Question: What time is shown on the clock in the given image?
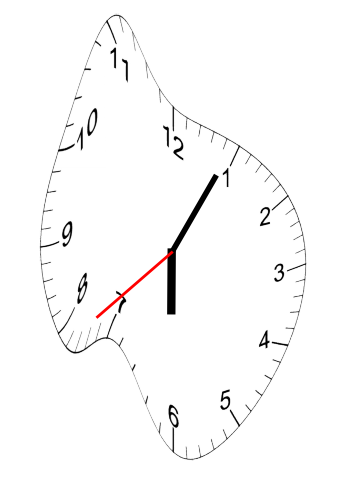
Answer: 06:04:38